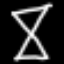
Label: hourglass